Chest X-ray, AP view. Patient: 61 years old, sex M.
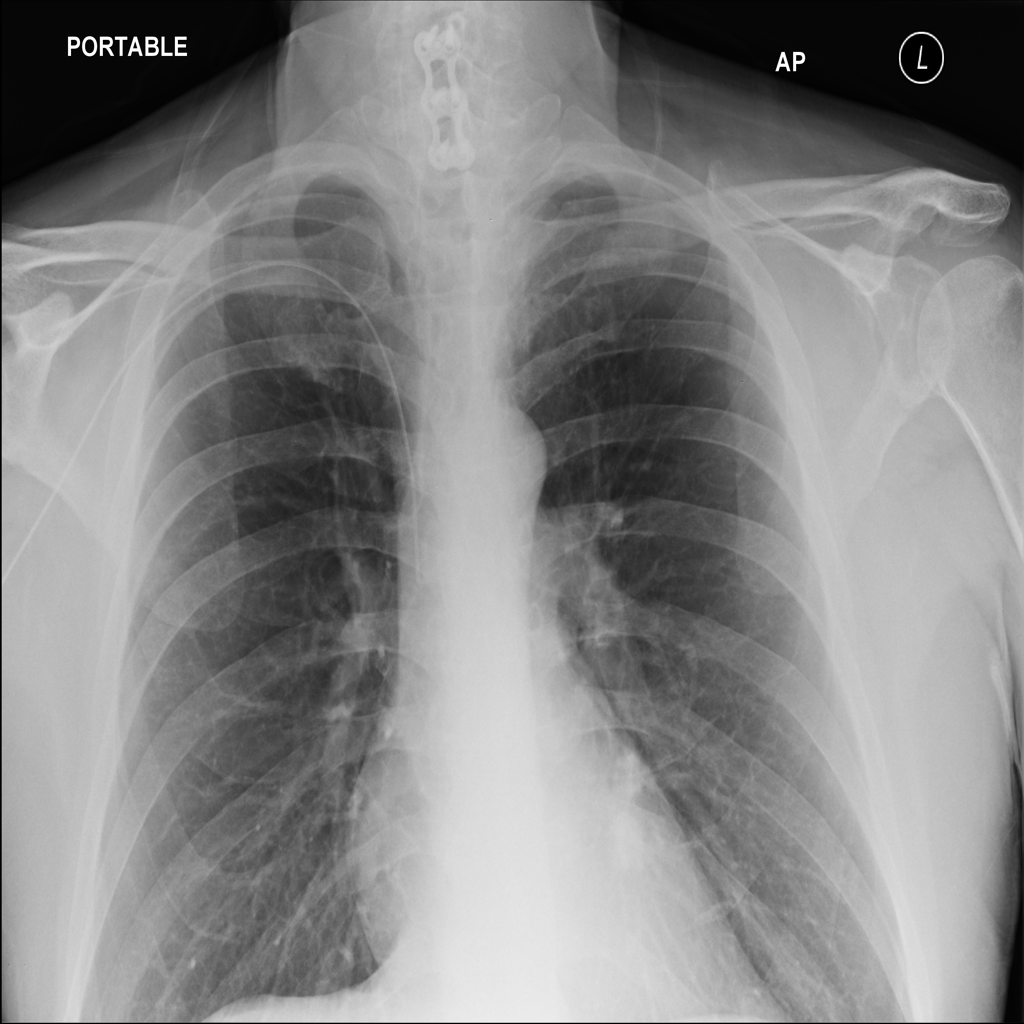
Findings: Nodule